Question: I tried the operations as you can see at the image below. Can you please help me to set up ruby/rails, so I can learn that popular technology.

<URL>
EDIT: There must be an error in my settings with ruby/rails so aptana can't access rails. I have used railsinstaller for windows. rails folder exists under gems folder, so rails should be installed.
EDIT2: It may be proxy settings!?
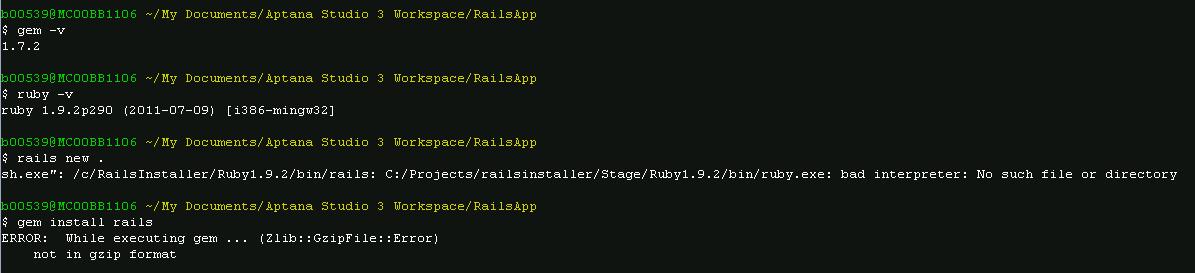
Answer: If you are behind a proxy try
or before trying to install the gem.